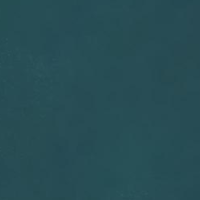
EUNIS habitat code: 14
Species observed at this site:
Milvus milvus
Milvus migrans